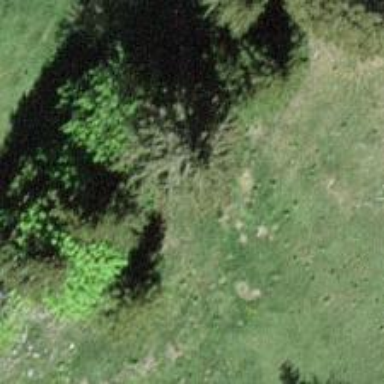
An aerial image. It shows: Needle-leaved tree in nature.